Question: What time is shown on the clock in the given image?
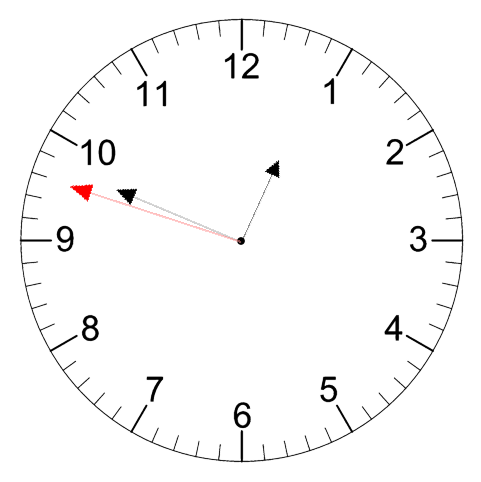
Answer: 12:48:48